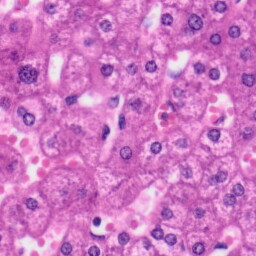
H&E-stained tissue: Liver